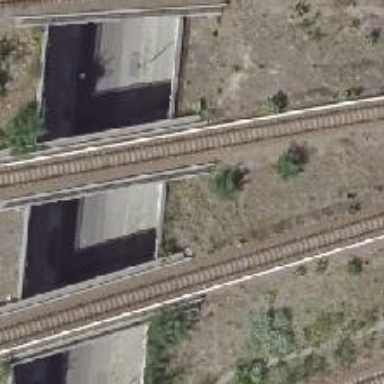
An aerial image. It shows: Bridge for the electrified light rail siding.